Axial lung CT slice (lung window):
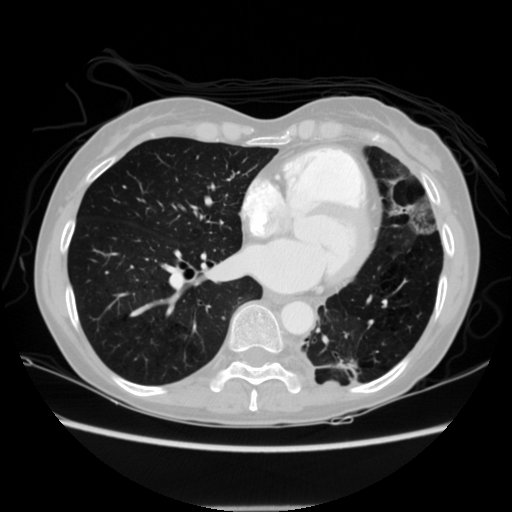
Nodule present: no